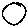
Label: circle